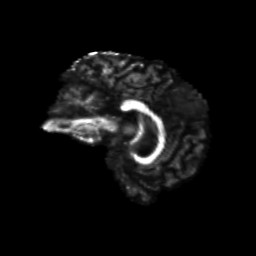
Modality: FA
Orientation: sagittal
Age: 45
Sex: male
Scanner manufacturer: siemens
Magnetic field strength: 3 T
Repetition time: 8.6 s
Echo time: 0.095 s